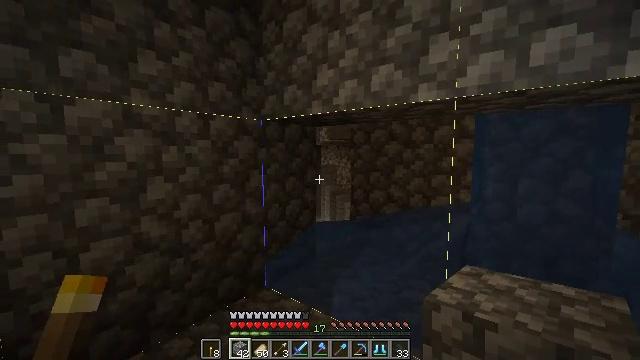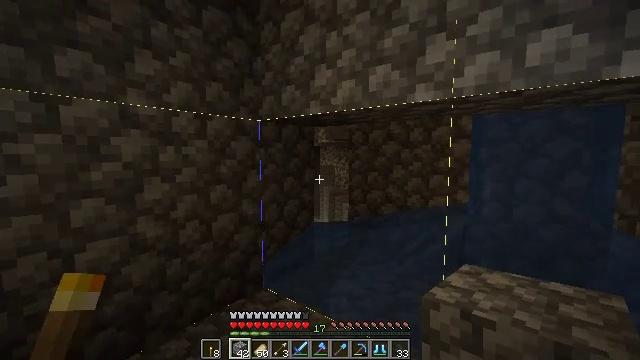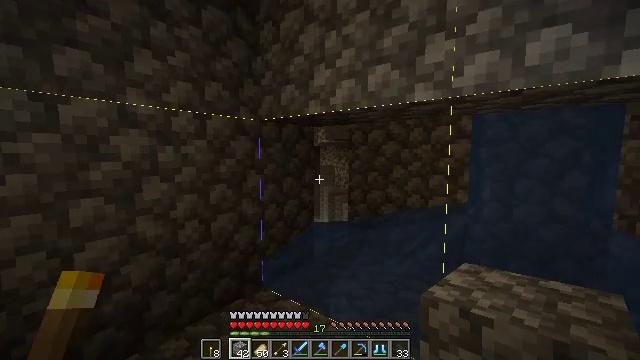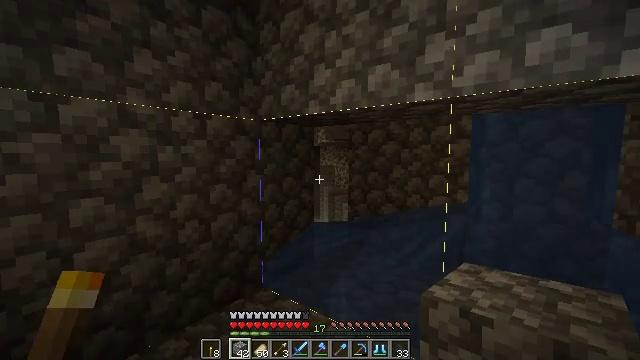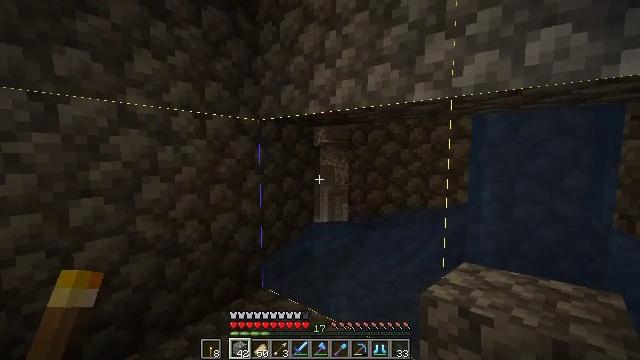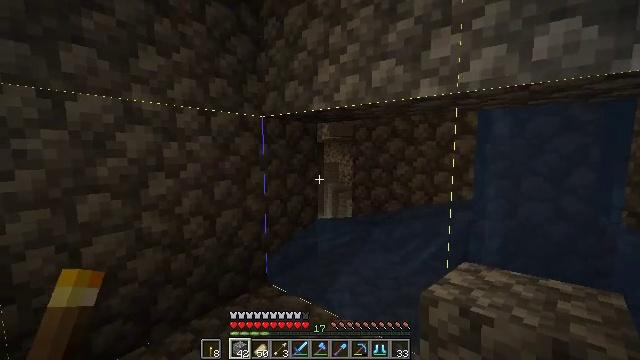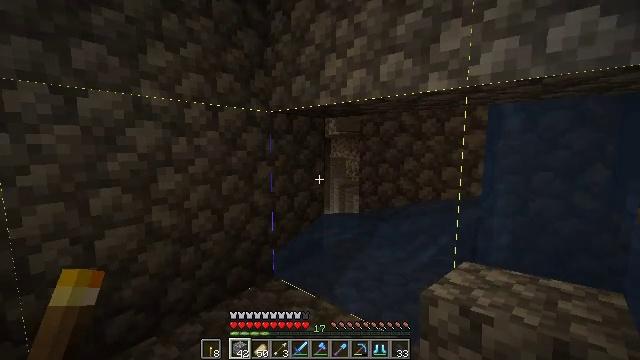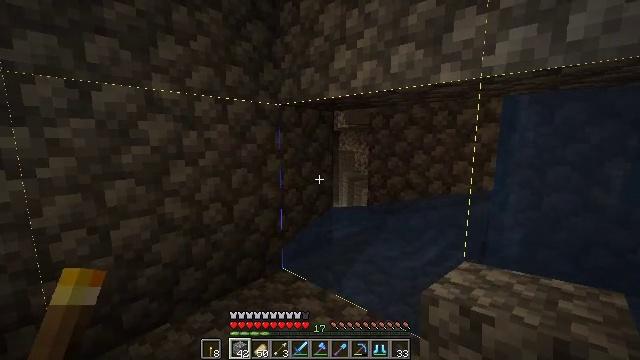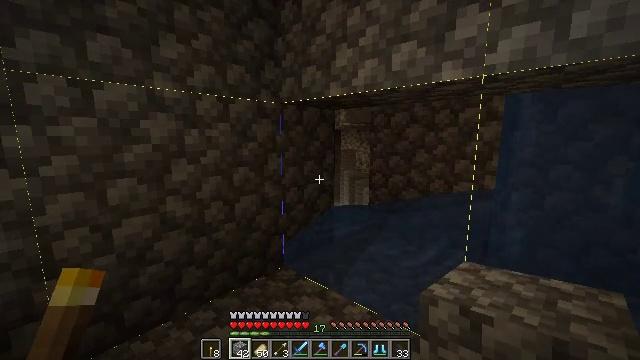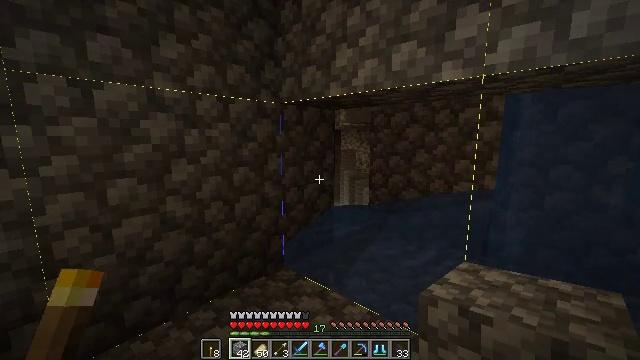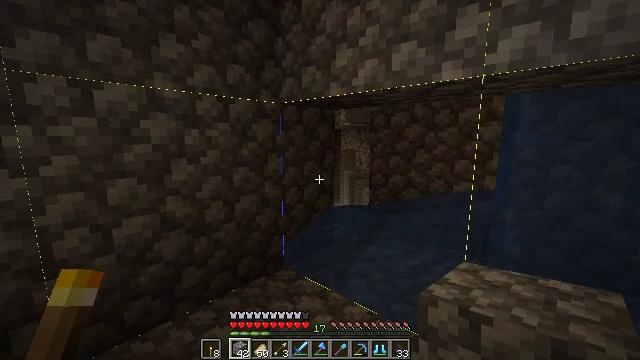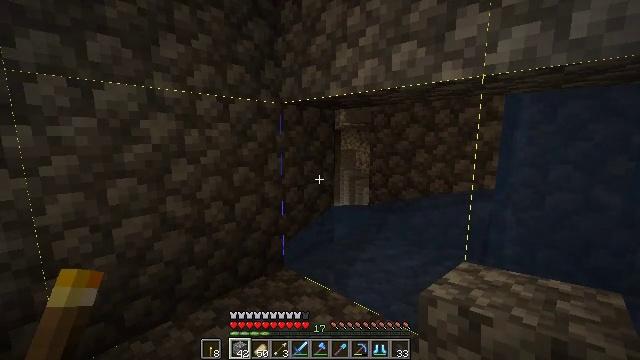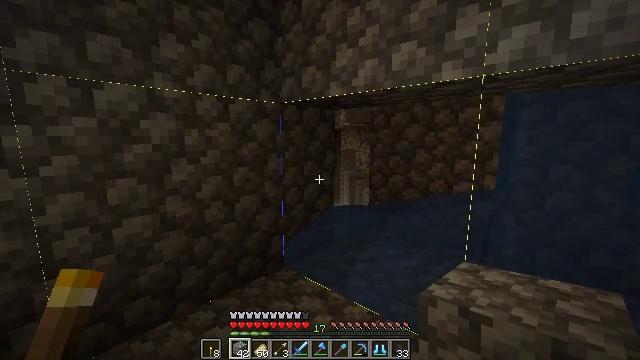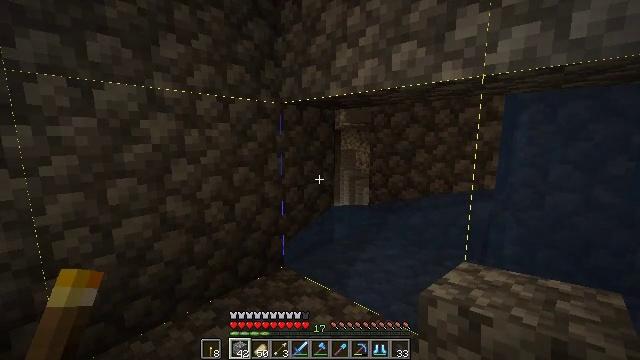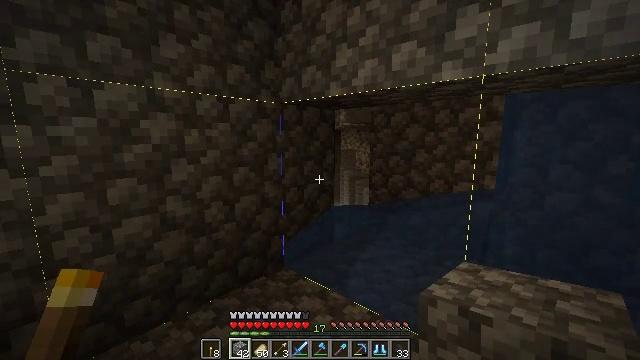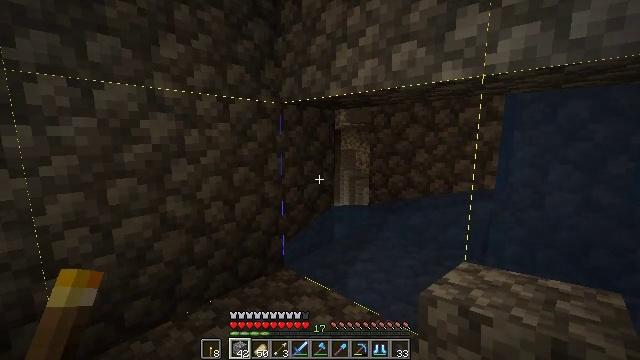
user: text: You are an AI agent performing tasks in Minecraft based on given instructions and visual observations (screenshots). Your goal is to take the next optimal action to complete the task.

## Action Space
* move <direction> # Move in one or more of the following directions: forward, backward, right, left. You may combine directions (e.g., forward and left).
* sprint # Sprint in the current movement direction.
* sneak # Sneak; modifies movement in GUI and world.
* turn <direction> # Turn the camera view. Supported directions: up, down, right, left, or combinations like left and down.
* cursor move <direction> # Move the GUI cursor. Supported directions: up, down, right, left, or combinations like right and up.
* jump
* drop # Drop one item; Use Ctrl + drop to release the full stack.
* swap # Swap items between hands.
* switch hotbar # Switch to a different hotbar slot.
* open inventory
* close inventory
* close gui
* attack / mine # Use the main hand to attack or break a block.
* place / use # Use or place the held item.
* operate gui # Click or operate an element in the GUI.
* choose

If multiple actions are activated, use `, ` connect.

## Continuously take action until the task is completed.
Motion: motion action
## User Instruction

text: Mine cobblestone underground.
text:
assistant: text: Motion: no_op
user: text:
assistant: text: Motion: no_op
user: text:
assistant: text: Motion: no_op
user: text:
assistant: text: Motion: no_op
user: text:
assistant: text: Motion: no_op
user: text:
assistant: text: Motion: turn left and down
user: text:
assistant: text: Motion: turn left and down
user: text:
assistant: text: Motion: no_op
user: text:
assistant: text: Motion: no_op
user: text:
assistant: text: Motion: no_op
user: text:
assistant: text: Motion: no_op
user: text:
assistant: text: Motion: no_op
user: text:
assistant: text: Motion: no_op
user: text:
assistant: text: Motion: no_op
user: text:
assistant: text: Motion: no_op
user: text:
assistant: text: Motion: no_op
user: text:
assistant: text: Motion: no_op
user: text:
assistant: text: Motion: no_op
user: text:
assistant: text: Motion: no_op
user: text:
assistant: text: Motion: no_op
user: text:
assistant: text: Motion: no_op
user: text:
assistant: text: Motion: no_op
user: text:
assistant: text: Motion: no_op
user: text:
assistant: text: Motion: no_op
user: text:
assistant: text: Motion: no_op
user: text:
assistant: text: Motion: no_op
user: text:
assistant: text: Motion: no_op
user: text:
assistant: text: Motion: no_op
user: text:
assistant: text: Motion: no_op
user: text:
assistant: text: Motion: no_op